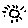
Label: sun